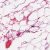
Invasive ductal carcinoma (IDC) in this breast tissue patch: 0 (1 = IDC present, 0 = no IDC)